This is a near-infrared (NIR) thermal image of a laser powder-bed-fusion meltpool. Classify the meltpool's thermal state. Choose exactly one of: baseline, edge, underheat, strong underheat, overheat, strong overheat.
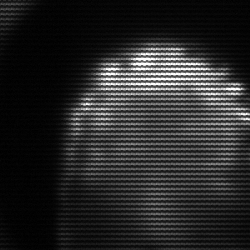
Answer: edge